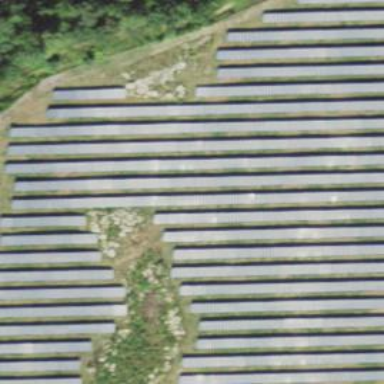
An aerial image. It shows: Solar power plant enclosed by fence. The plant generates electricity using photovoltaic technology.